Question: How do I recreate this text effect in CSS if the text is variable and I don't know the length of it each time? (it comes from a CMS)
I also want the background to have a slight opacity, but not the text.

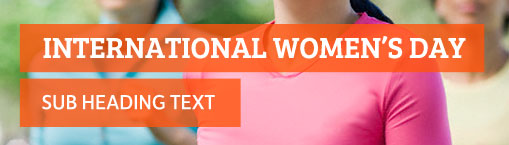
Answer: Two divs with padding. Background would use rgba so you could control opacity. For example:
'''
div { padding: 10px; background: rgba(255,255,255,.5) }
'''